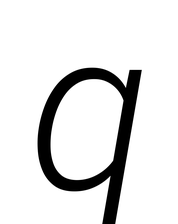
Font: Roboto-Italic_Light_Italic